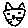
Label: cat